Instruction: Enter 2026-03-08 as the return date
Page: home
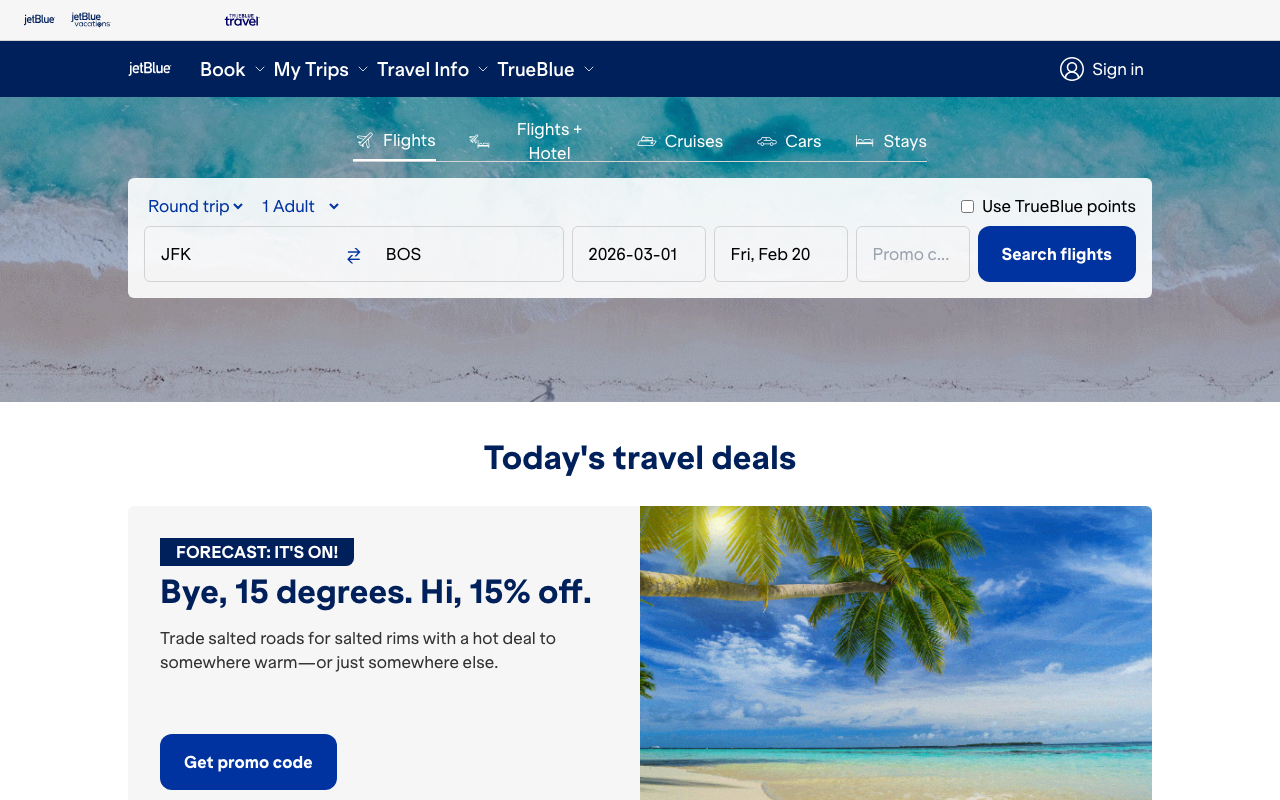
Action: type